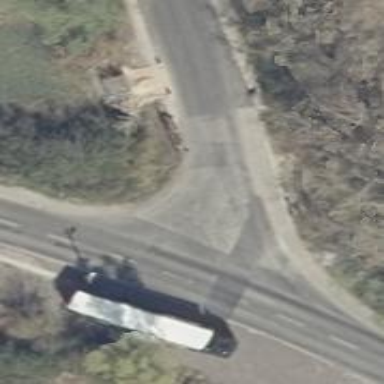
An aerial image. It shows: Road with "give way" sign.